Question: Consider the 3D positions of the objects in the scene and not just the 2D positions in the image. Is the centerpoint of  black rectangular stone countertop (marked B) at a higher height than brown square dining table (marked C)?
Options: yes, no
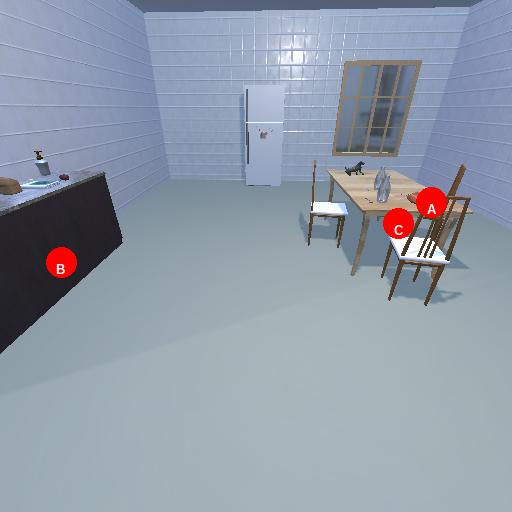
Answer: yes